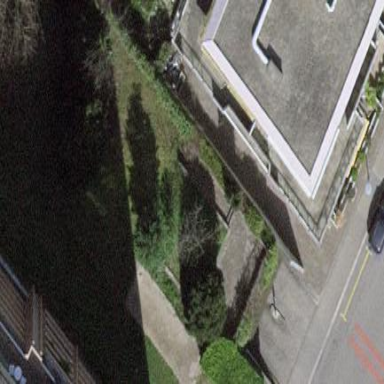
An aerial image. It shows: View of roof of building.